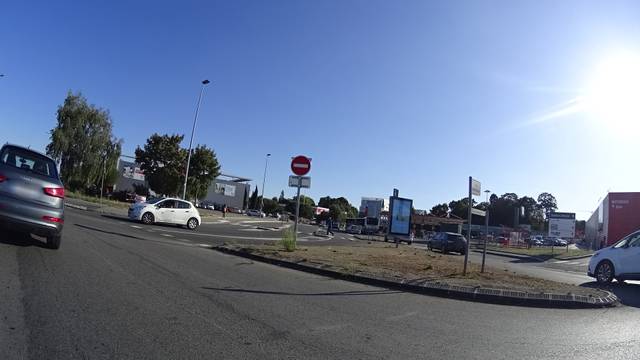
Region: France
Coordinates: 48.136, -1.693